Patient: sex F, age 19
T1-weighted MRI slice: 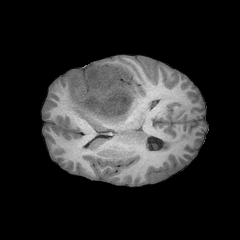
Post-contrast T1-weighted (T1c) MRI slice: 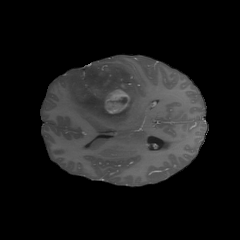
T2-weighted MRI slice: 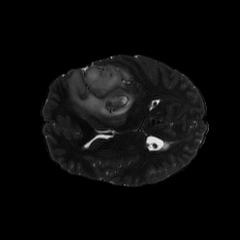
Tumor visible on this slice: yes
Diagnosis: Astrocytoma, IDH-mutant
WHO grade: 4